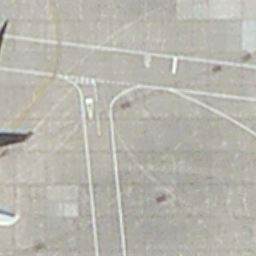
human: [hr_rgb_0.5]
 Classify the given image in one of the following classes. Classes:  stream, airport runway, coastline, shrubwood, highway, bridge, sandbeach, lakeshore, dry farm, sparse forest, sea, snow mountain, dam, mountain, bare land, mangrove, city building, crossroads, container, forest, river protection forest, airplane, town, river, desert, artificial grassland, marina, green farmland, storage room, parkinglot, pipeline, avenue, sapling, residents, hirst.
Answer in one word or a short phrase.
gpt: airport runway